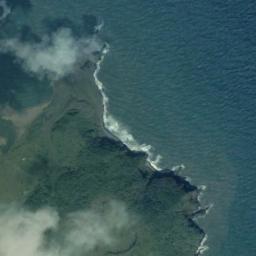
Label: beach